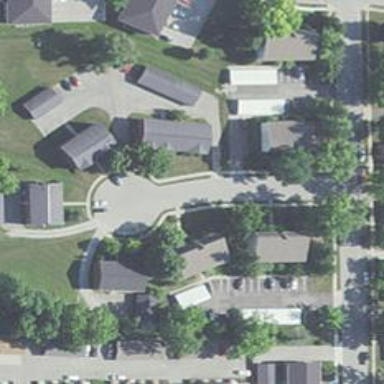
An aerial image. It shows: Residential road with separate asphalt sidewalk.